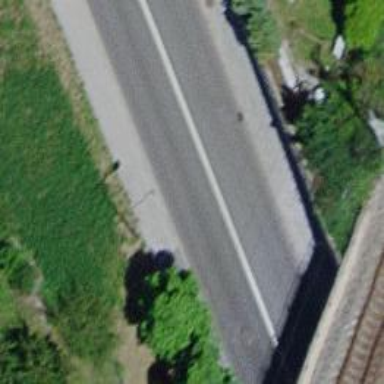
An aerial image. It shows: Asphalt sidewalk along the footway.